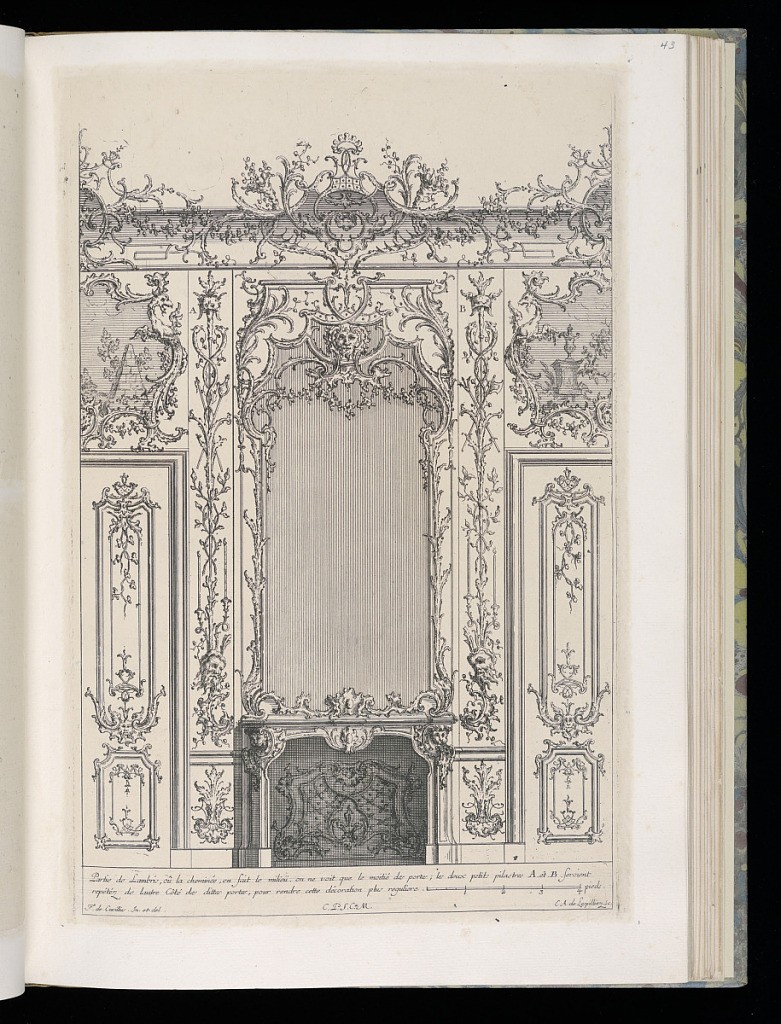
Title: Wall with Chimneypiece and Mirror
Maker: François de Cuvilliés the Elder, Belgian, 1695 - 1768
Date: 18th century
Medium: Engraving on paper
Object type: Bound print
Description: Design for an interior wall decoration with applied ornamental stuccowork.  At center, a chimneypiece with a large mirror above. At either side, partial views of doubledoors, each with an overdoor painting above depicting architectural ruins. The pilaster panels are decorated with trophies. Scale at lower right.